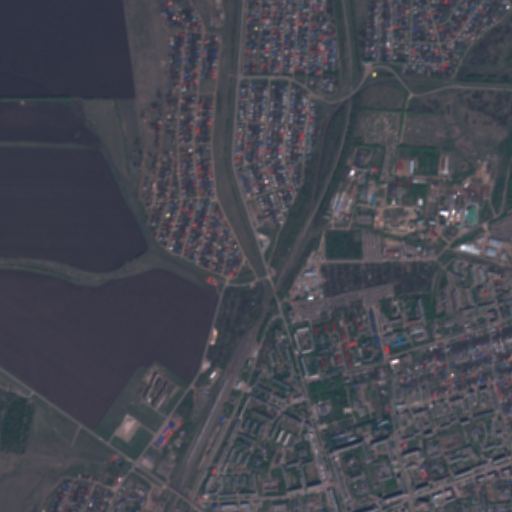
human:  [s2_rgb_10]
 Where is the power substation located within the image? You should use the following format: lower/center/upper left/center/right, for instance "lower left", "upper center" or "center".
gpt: The power substation is located in the lower center of the image.
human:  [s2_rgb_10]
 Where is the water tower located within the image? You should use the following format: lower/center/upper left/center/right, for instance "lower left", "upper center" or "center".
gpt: The water tower is located in the lower center of the image.
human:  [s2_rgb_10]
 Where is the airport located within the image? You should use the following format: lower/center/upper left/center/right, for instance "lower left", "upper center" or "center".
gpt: There is no airport in the image.